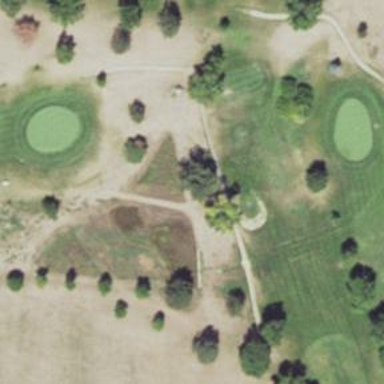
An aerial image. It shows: Golf tee.